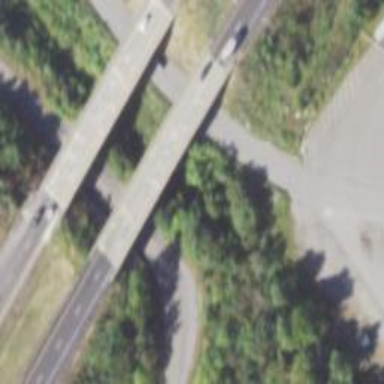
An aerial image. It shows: Man-made bridge.